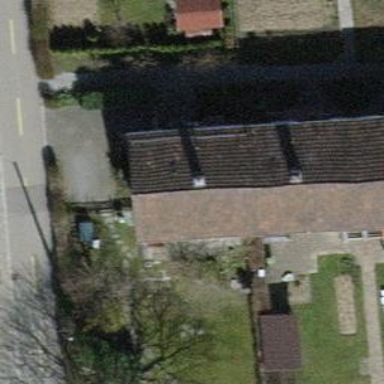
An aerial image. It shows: Terrace building with tile roof.